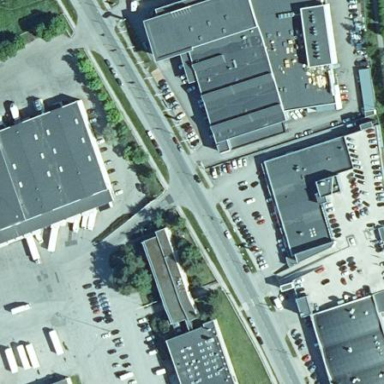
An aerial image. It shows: Industrial building.